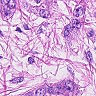
Metastatic tissue present: yes